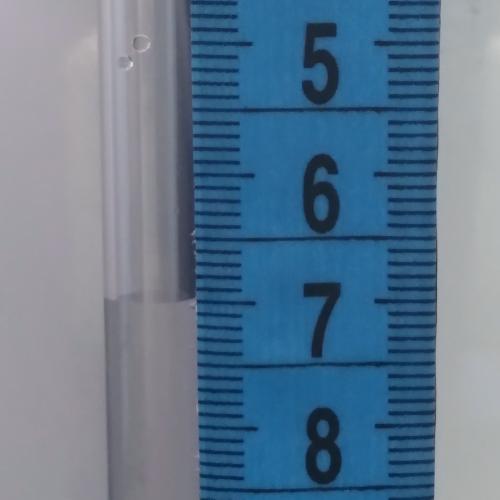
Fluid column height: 7.0 cm